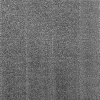
Atmospheric dust classification: dusty